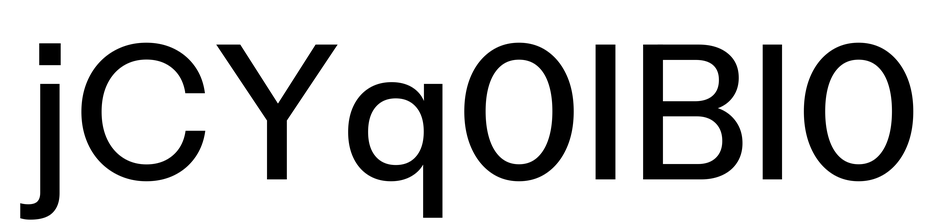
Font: InstrumentSans_Medium